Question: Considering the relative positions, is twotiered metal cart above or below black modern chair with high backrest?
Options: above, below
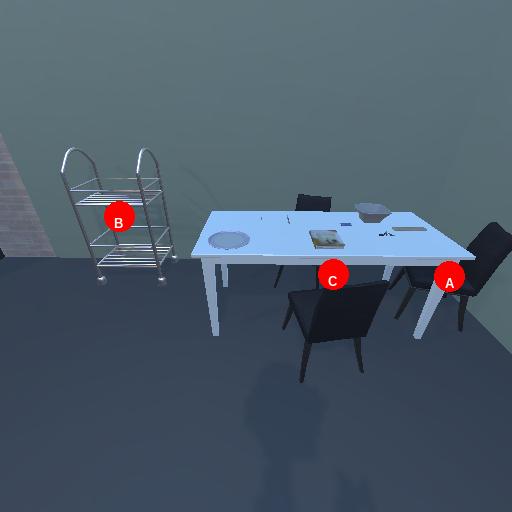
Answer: above